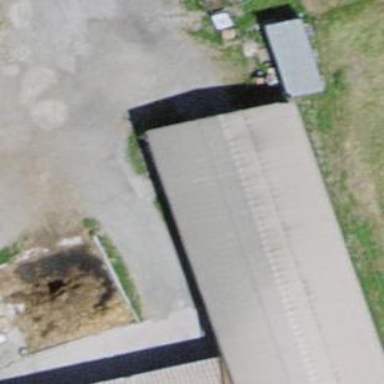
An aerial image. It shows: Farm auxiliary building.